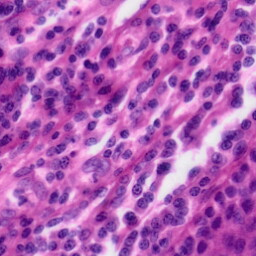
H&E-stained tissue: Tonsil